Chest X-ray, PA view. Patient: 10 years old, sex F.
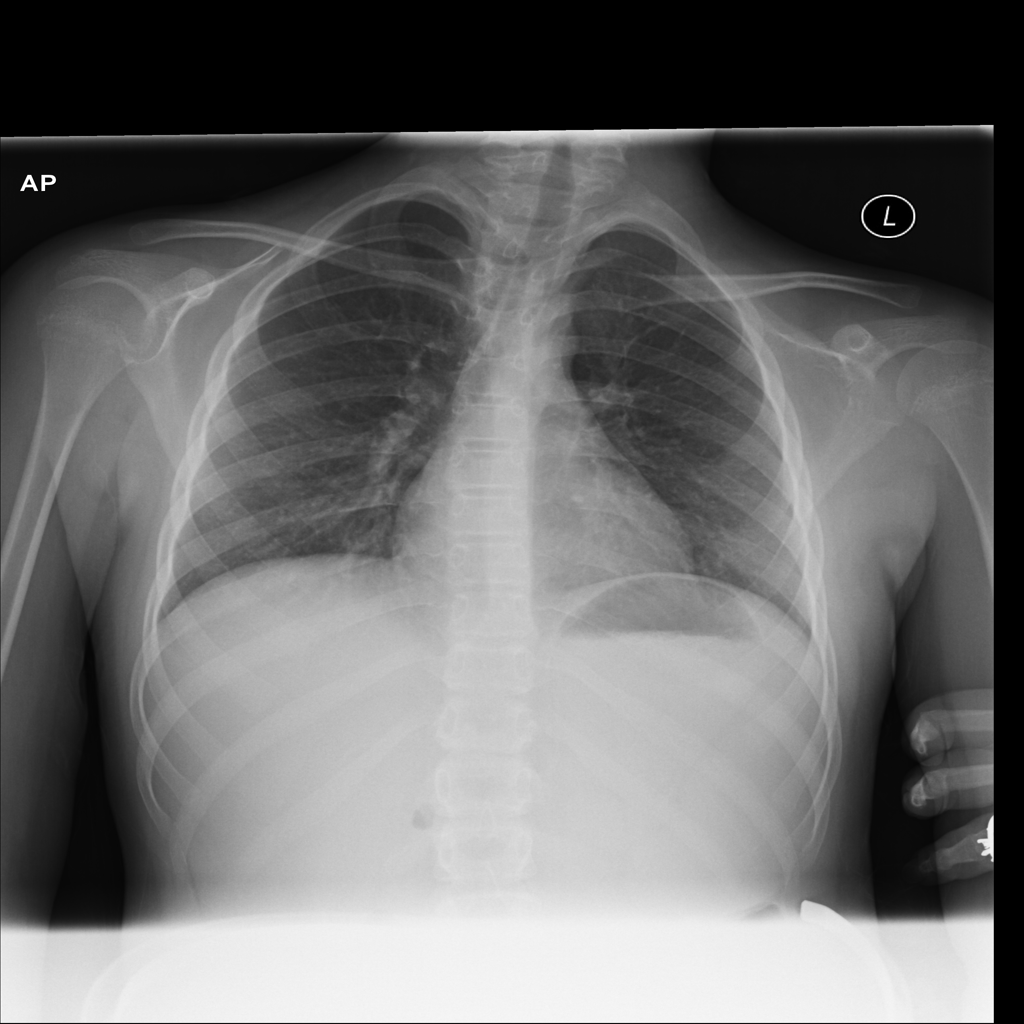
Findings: No Finding